Field crop: tomato
Growth stage: 2
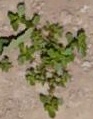
Species: portulaca